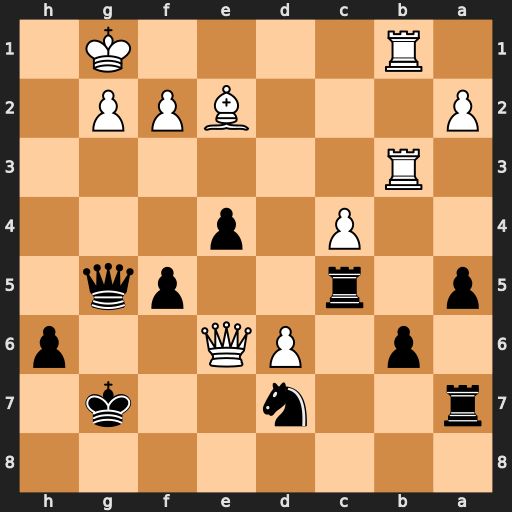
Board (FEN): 8/r2n2k1/1p1PQ2p/p1r2pq1/2P1p3/1R6/P3BPP1/1R4K1
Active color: b
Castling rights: -
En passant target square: -
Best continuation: Re5 Qxe5+ Nxe5 Rg3 Ng4